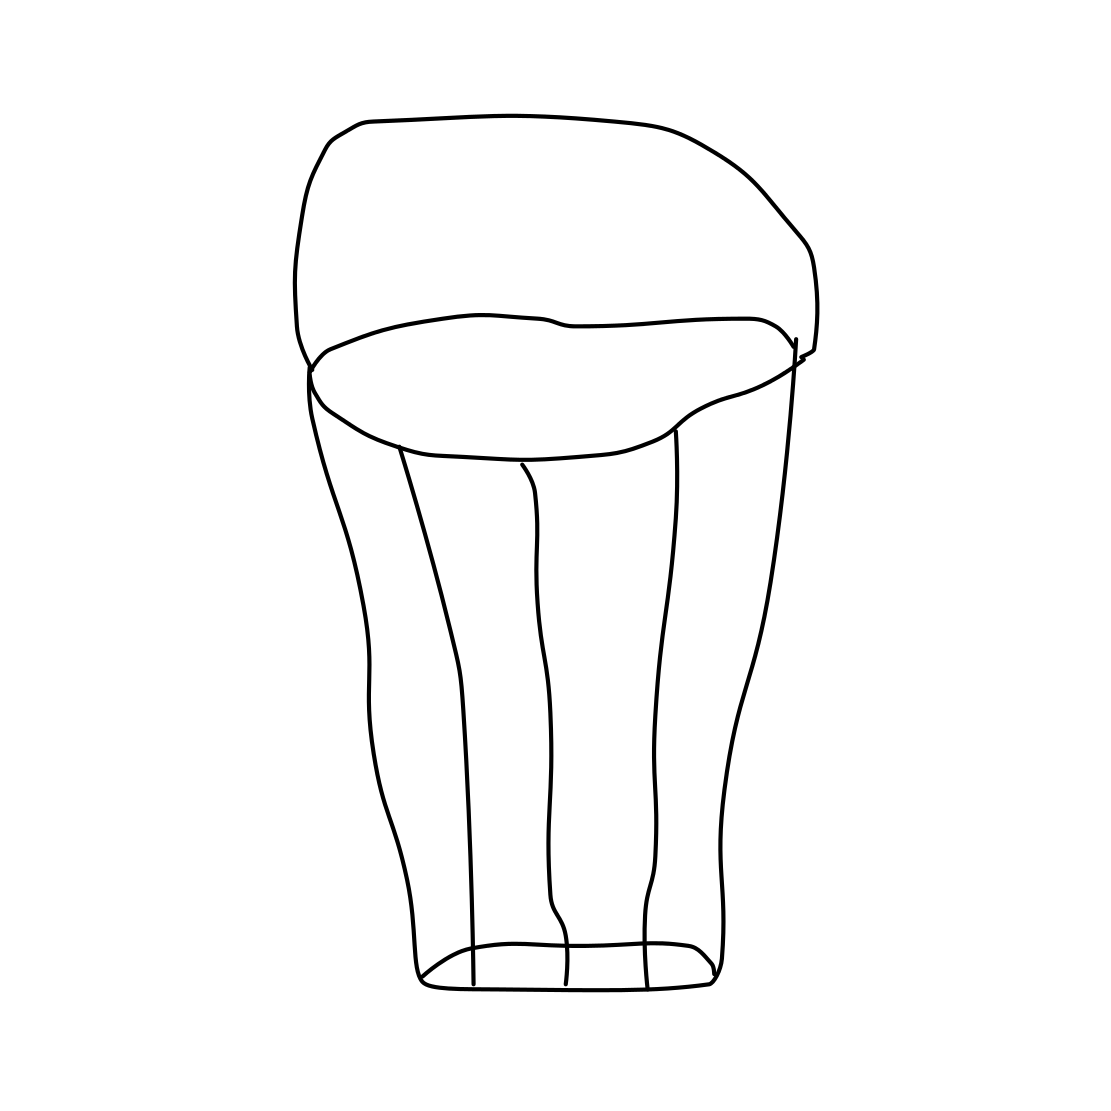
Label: basket